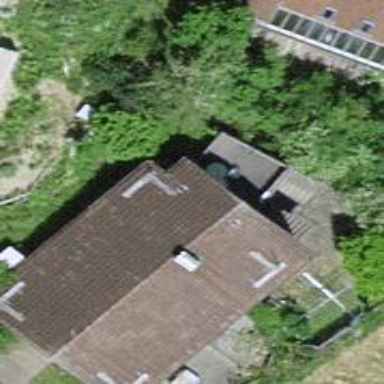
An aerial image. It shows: Simple house.